Question: - - - - - - -

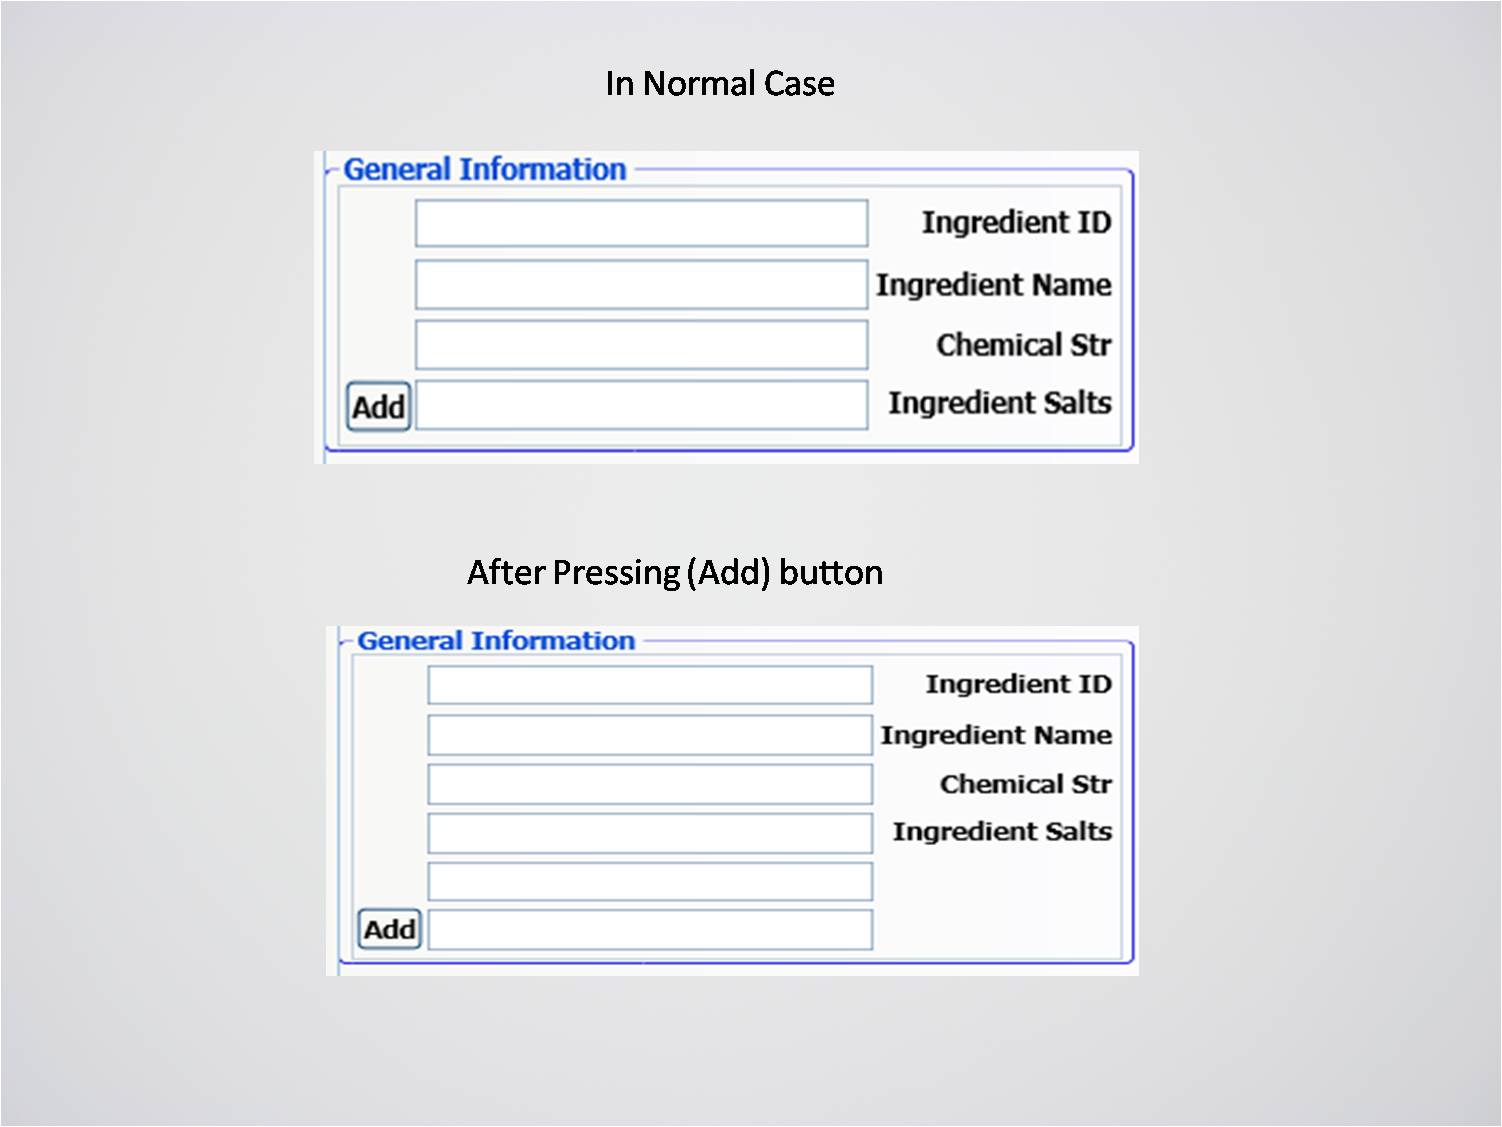
Answer: See if this is what you are wanting, I used 'StackPanel's' and a 'DockPanel' which will grow as content is added, I also added the 5 extra 'TextBox's' and 'TextBlock's' with a visibility of collapsed which means that they do not take up any space when not visible. I added them to List's which I then check visiblity when you click your button making the appropriate controls visible at that time.
'''
<Window x:Class="WpfApplication1.MainWindow"
xmlns="http://schemas.microsoft.com/winfx/2006/xaml/presentation"
xmlns:x="http://schemas.microsoft.com/winfx/2006/xaml"
Title="MainWindow" Height="214" Width="525" SizeToContent="WidthAndHeight">
<Grid>
<GroupBox Header="General Information" HorizontalAlignment="Left" Name="groupBox1" VerticalAlignment="Top">
<Grid >
<Grid.ColumnDefinitions>
<ColumnDefinition Width="*"/>
<ColumnDefinition Width="4*"/>
<ColumnDefinition Width="3*"/>
</Grid.ColumnDefinitions>
<DockPanel Grid.Column="0" HorizontalAlignment="Left" >
<Button VerticalAlignment="Bottom" Height="25" Click="Button_Click" >Add</Button>
</DockPanel>
<StackPanel Name="stackpanelTB" Grid.Column="1" Orientation="Vertical" >
<StackPanel.Resources>
<Style TargetType="{x:Type TextBox}">
<Setter Property="Margin" Value="0,4,0,0"/>
</Style>
</StackPanel.Resources>
<TextBox Name="textBox1" Width="240" Height="25"></TextBox>
<TextBox Name="textBox2" Width="240" Height="25"></TextBox>
<TextBox Name="textBox3" Width="240" Height="25"></TextBox>
<TextBox Name="textBox4" Width="240" Height="25"></TextBox>
<TextBox Name="textBox5" Width="240" Visibility="Collapsed" Height="25"></TextBox>
<TextBox Name="textBox6" Width="240" Visibility="Collapsed" Height="25"></TextBox>
<TextBox Name="textBox7" Width="240" Visibility="Collapsed" Height="25"></TextBox>
<TextBox Name="textBox8" Width="240" Visibility="Collapsed" Height="25"></TextBox>
<TextBox Name="textBox9" Width="240" Visibility="Collapsed" Height="25"></TextBox>
</StackPanel>
<StackPanel Name ="stackpanelCaption" Grid.Column="2" Orientation="Vertical">
<StackPanel.Resources>
<Style TargetType="{x:Type TextBlock}">
<Setter Property="Margin" Value="0,4,0,0"/>
</Style>
</StackPanel.Resources>
<TextBlock Name="textBlock1" HorizontalAlignment="Right" Height="25">Ingredient ID</TextBlock>
<TextBlock Name="textBlock2" HorizontalAlignment="Right" Height="25">Ingredient Name</TextBlock>
<TextBlock Name="textBlock3" HorizontalAlignment="Right" Height="25">Chemical Str</TextBlock>
<TextBlock Name="textBlock4" HorizontalAlignment="Right" Height="25">Ingredient Salts</TextBlock>
<TextBlock Name="textBlock5" HorizontalAlignment="Right" Visibility="Collapsed" Height="25"></TextBlock>
<TextBlock Name="textBlock6" HorizontalAlignment="Right" Visibility="Collapsed" Height="25"></TextBlock>
<TextBlock Name="textBlock7" HorizontalAlignment="Right" Visibility="Collapsed" Height="25"></TextBlock>
<TextBlock Name="textBlock8" HorizontalAlignment="Right" Visibility="Collapsed" Height="25"></TextBlock>
<TextBlock Name="textBlock9" HorizontalAlignment="Right" Visibility="Collapsed" Height="25"></TextBlock>
</StackPanel>
</Grid>
</GroupBox>
</Grid>
</Window>
'''
'''
using System;
using System.Collections.Generic;
using System.Linq;
using System.Text;
using System.Windows;
using System.Windows.Controls;
using System.Windows.Data;
using System.Windows.Documents;
using System.Windows.Input;
using System.Windows.Media;
using System.Windows.Media.Imaging;
using System.Windows.Navigation;
using System.Windows.Shapes;
namespace WpfApplication1
{
/// <summary>
/// Interaction logic for MainWindow.xaml
/// </summary>
public partial class MainWindow : Window
{
List<TextBox> tboxList = new List<TextBox>();
List<TextBlock> tblockList = new List<TextBlock>();
public MainWindow()
{
InitializeComponent();
tblockList.Add(textBlock1);
tblockList.Add(textBlock2);
tblockList.Add(textBlock3);
tblockList.Add(textBlock4);
tblockList.Add(textBlock5);
tblockList.Add(textBlock6);
tblockList.Add(textBlock7);
tblockList.Add(textBlock8);
tblockList.Add(textBlock9);
tboxList.Add(textBox1);
tboxList.Add(textBox2);
tboxList.Add(textBox3);
tboxList.Add(textBox4);
tboxList.Add(textBox5);
tboxList.Add(textBox6);
tboxList.Add(textBox7);
tboxList.Add(textBox8);
tboxList.Add(textBox9);
}
private void Button_Click(object sender, RoutedEventArgs e)
{
for (int i = 0; i < 9; i++)
{
if (tboxList[i].Visibility == Visibility.Collapsed)
{
tboxList[i].Visibility = Visibility.Visible;
tblockList[i].Visibility = Visibility.Visible;
break;
}
}
}
}
}
'''